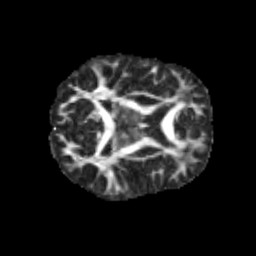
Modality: FA
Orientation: axial
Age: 11
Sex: male
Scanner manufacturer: siemens
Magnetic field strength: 3 T
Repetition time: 3.8 s
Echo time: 0.07 s